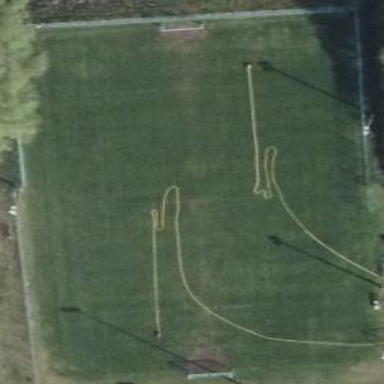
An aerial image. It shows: Soccer pitch for leisureland activities.